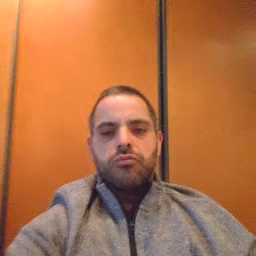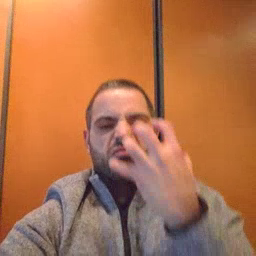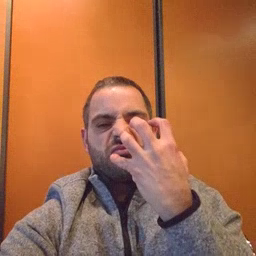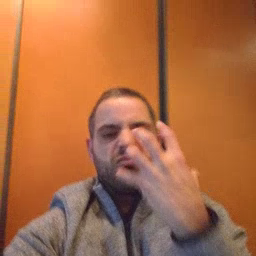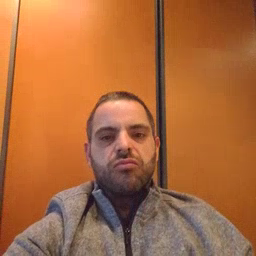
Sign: mad